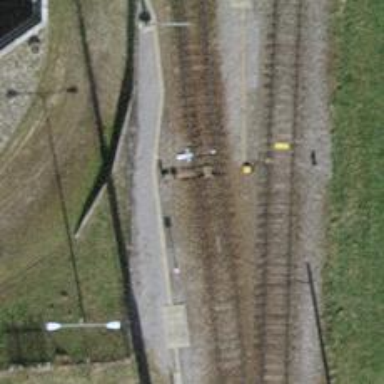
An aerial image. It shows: Railway switch.